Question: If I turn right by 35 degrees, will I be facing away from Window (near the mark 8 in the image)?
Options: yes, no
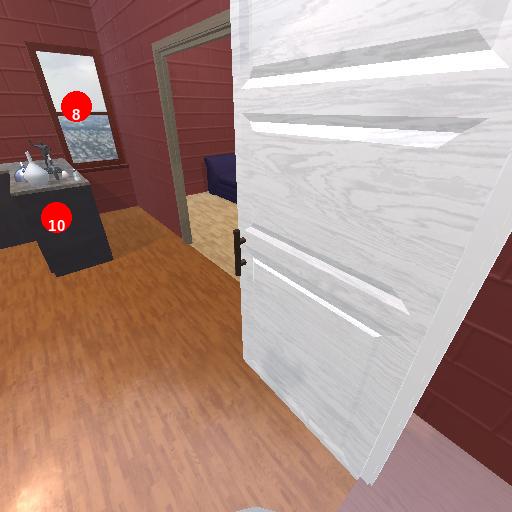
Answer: yes